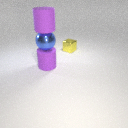
large blue metal sphere below large purple rubber cylinder